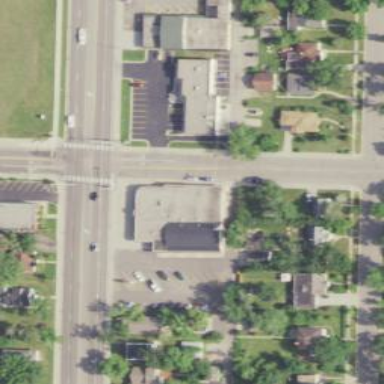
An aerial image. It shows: Convenience shop.